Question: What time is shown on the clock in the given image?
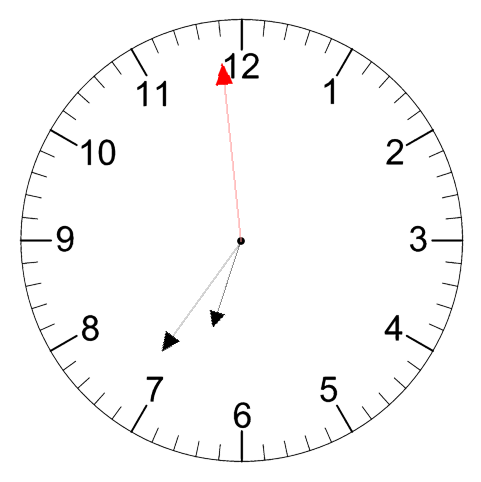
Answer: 06:35:59